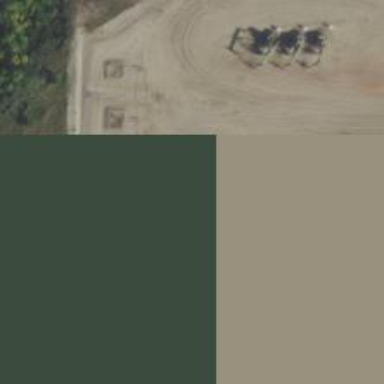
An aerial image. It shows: Storage tank with man-made structure.